Question: I have installed the MySQL Server on my VPS Server. Then, I want to use the Entity Framework in my app. I have downloaded the ADO.NET Connector.
I pass the server URL : <URL>
and also the login & pass to the MySQL server instance.

When I test the connection, I get the error "'Unable to connect to any of the specified MySQL hosts.'" Why ?
## EDIT
SOLVED
I had to do 3 things:
1) add 'bind-address=0.0.0.0' to the 'my.ini' (MySQL config file)
2) 'mysql> create user '___login___'@'%' identified by '___pswd___';'
3) 'grant select, insert, delete on database_name.* to ___login___@'%' identified by '___pswd___';'
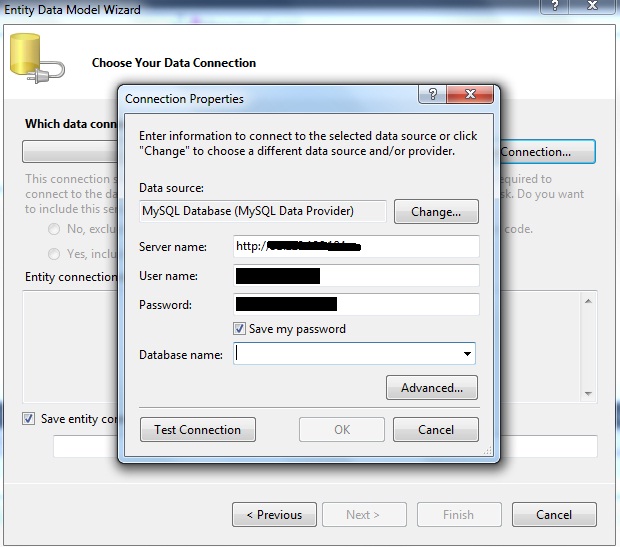
Answer: First, drop the 'http://' part you should only provide the IP address here, nothing more.
Further there are 2 things you can check:
1) Does the MySQL server allow remote connections, Check the 'bind-address' configuration in your 'my.cnf'. This should be either unconfigured or the Public IP address of your VPS. I believe the default setting here is 'bind-address = 127.0.0.1' which only allows local connections (you must restart the MySQL server after changing this)
2) Check if the 3306 port is being blocked by a firewall.
You can use Telnet to check if the MySQL server can be accessed remotely by using this command: 'telnet <IP of server> 3306' If you can make a connection you should be able to connect remotely to your database as long as the user you are connecting as is allowed to make remote connections.